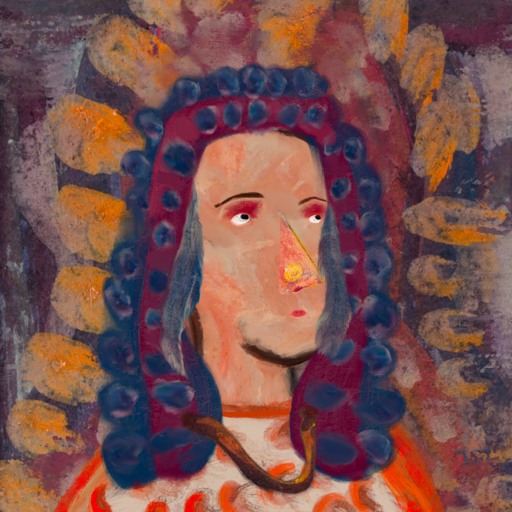
Background: Doll, Head And Neck Side: Roy_Bahadur, Face Side: Irani, Bust: Rupkatha, Hair Side: Hill_Girl, Head Accessory: Blank, Second Necklace: Comrade, Necklace: Blank, Baby: Blank